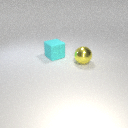
large yellow metal sphere to the right of large cyan rubber cube